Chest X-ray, PA view. Patient: 34 years old, sex M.
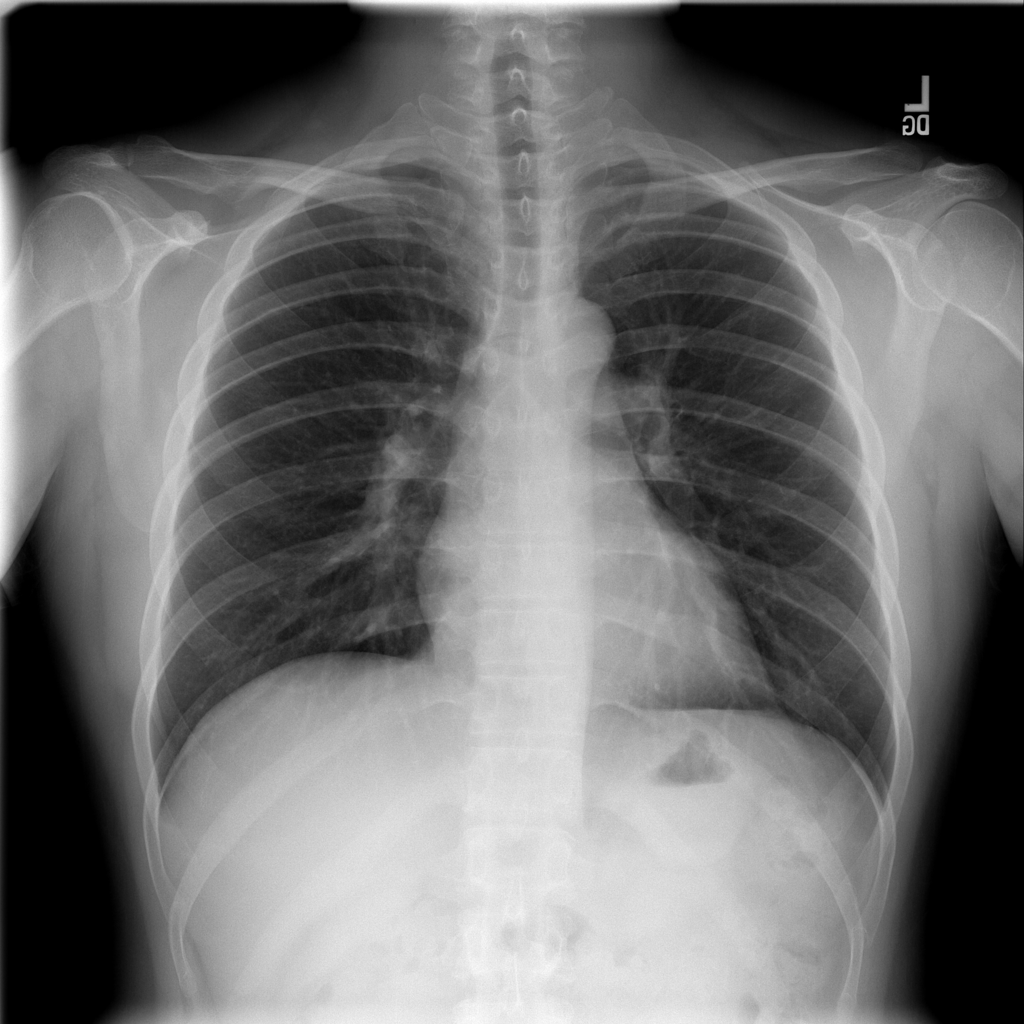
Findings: No Finding